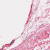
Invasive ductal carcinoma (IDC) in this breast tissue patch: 0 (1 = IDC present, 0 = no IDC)